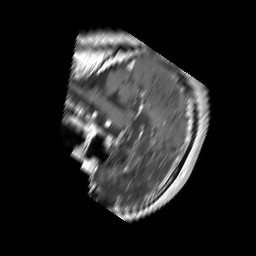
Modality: T1w
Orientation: sagittal
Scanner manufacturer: philips
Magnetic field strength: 1.5 T
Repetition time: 0.55 s
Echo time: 0.0105 s